Field crop: maize
Growth stage: 2
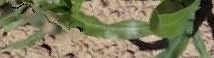
Species: maize